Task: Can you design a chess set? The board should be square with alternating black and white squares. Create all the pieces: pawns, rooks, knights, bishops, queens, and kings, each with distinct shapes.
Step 2729:
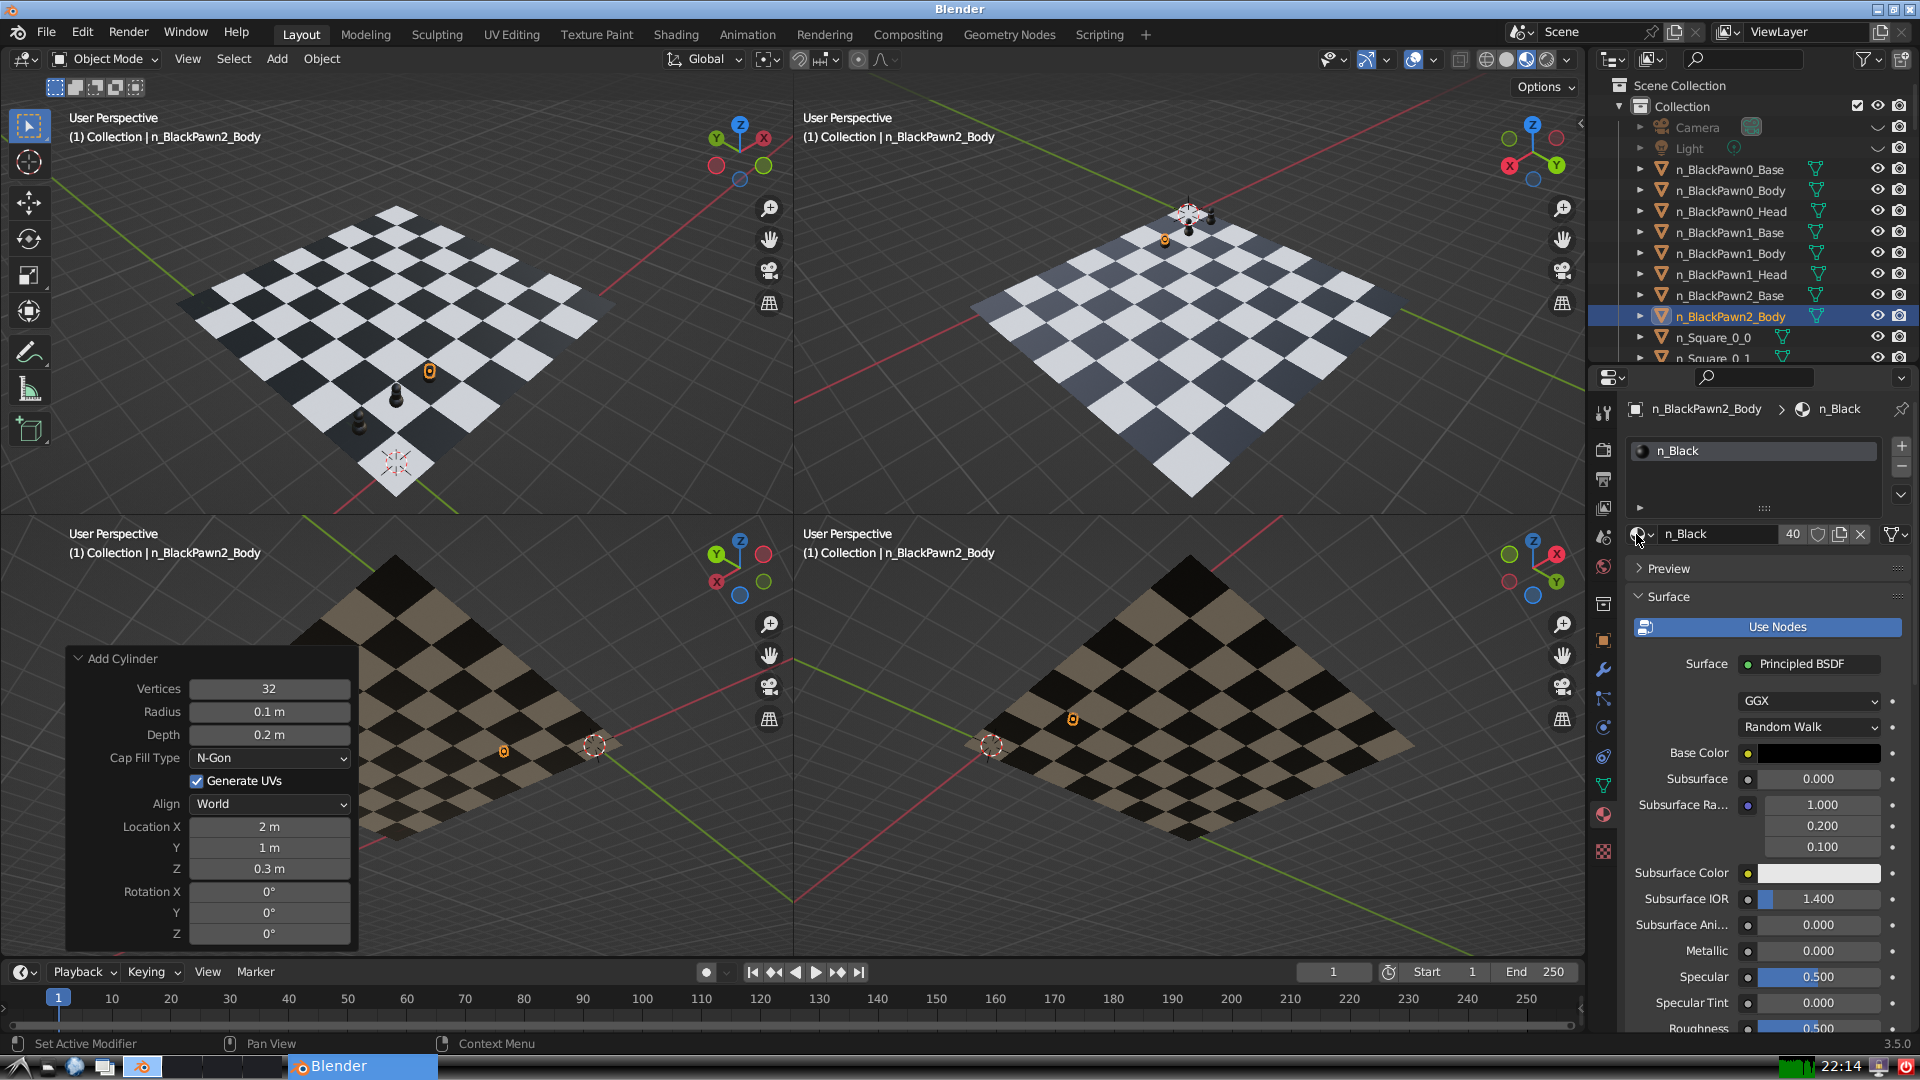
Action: {"mouse_move": [278, 58]}